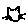
Label: cat